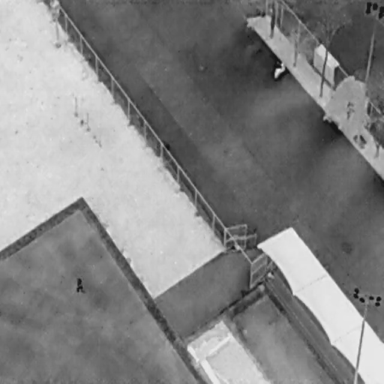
There are four People in the infrared image.